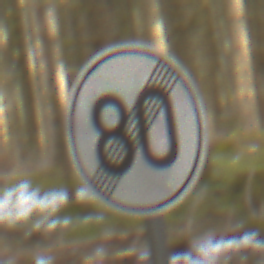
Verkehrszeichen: EndeGeschwindigkeit80
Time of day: MorningAfternoon
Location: Outdoor (Nature)
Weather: Overcast
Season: Winter
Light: Natural